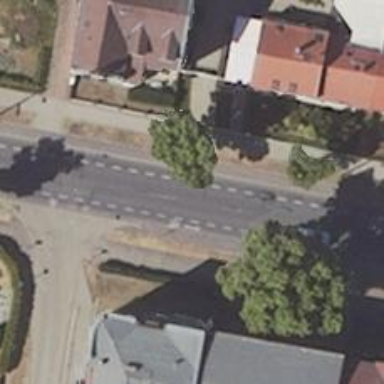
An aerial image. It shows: Tertiary road with asphalt surface. There are separate sidewalks on both sides and lanes for cycling.